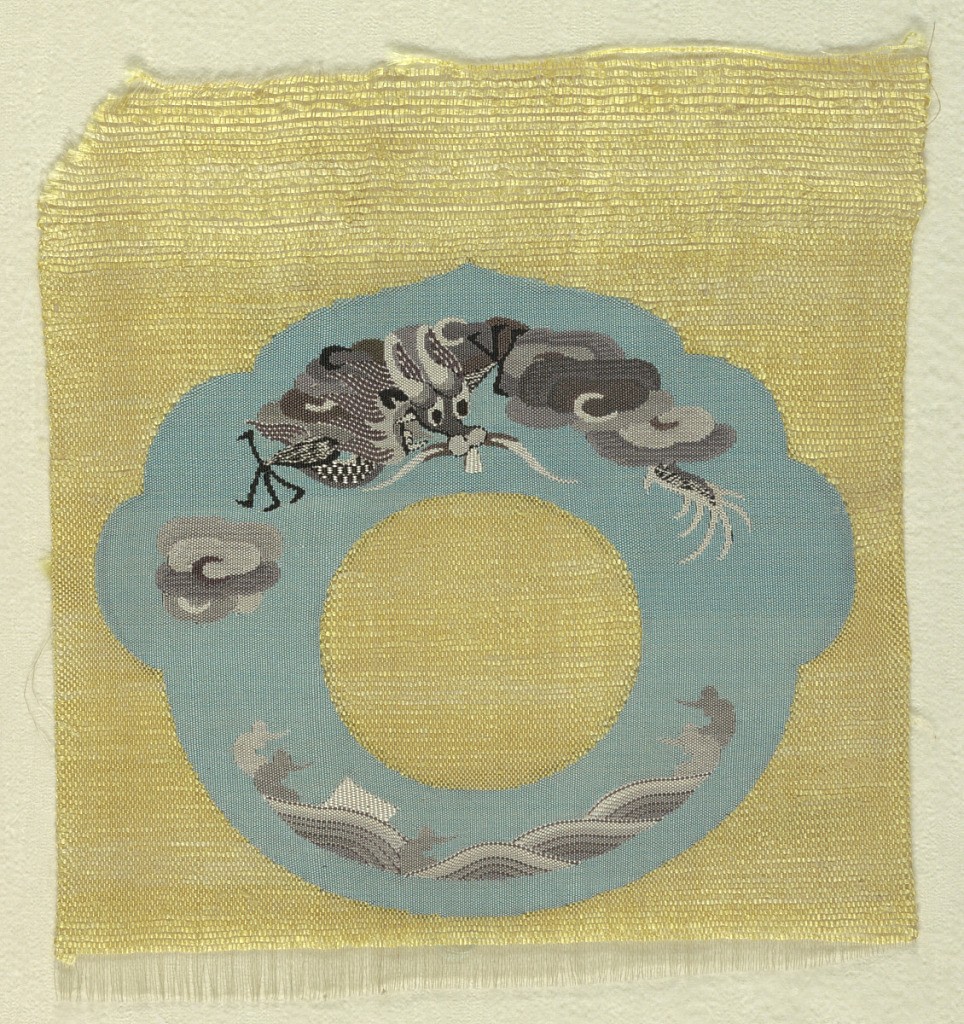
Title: Costume accessories (uncut)
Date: late 19th–early 20th century
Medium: silk Technique: plain and slit tapestry weave
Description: Uncut pieces for costume accessories have a yellow ground with a lobed blue ring containing a dragon, clouds and waves in many shades of gray.